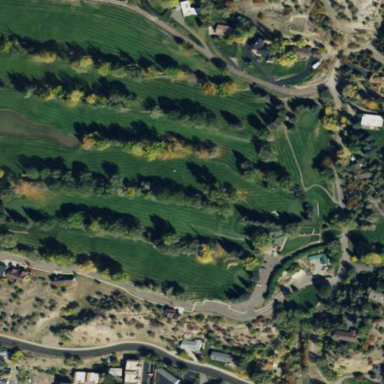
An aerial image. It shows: Golf course.